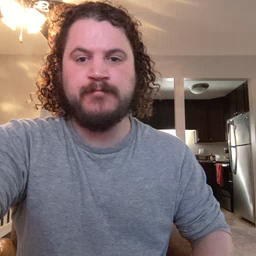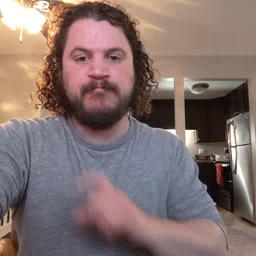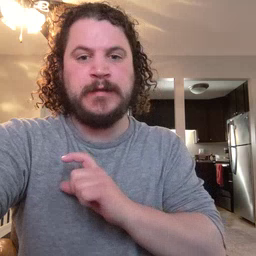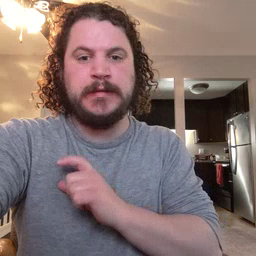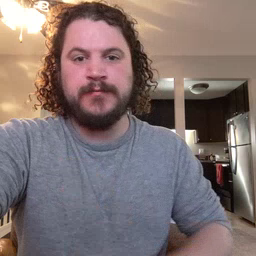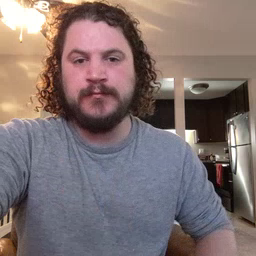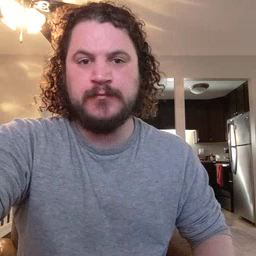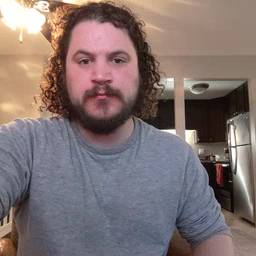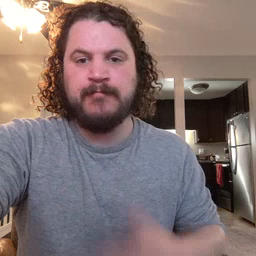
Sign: police